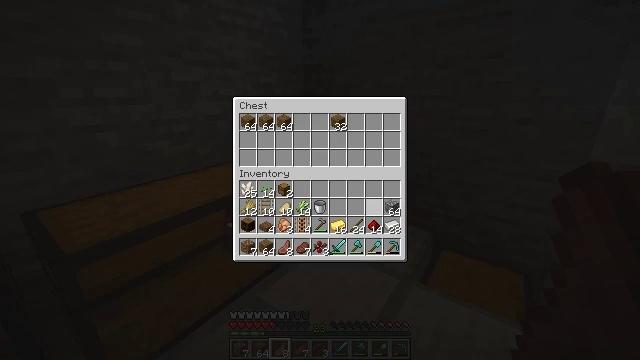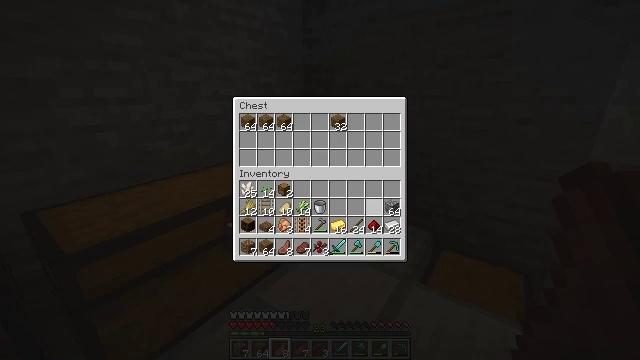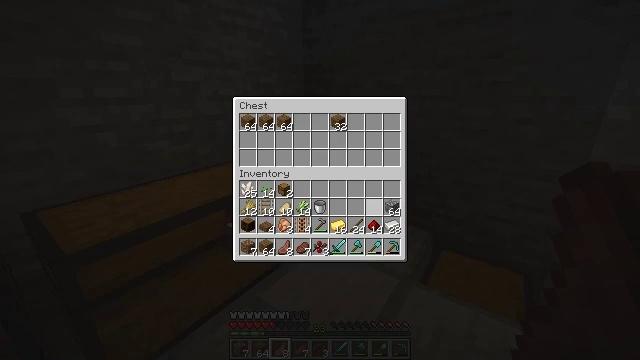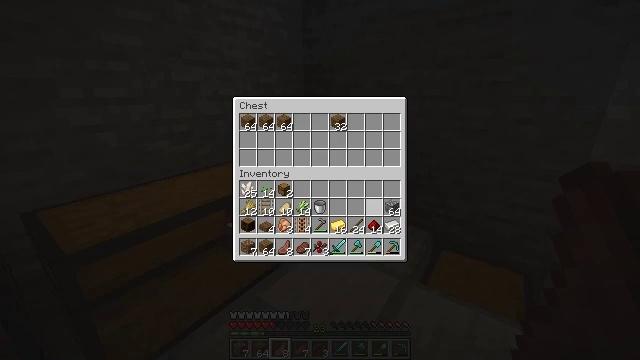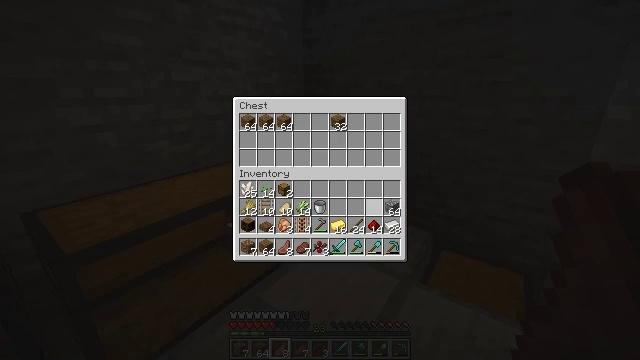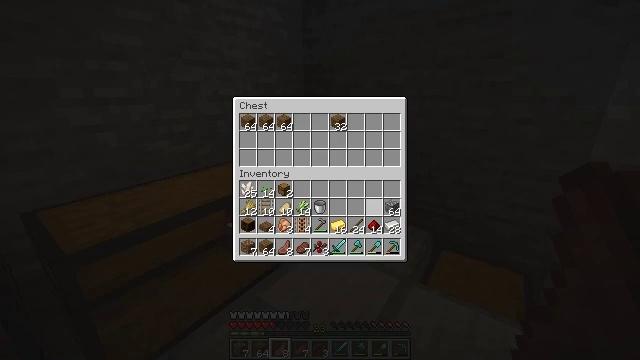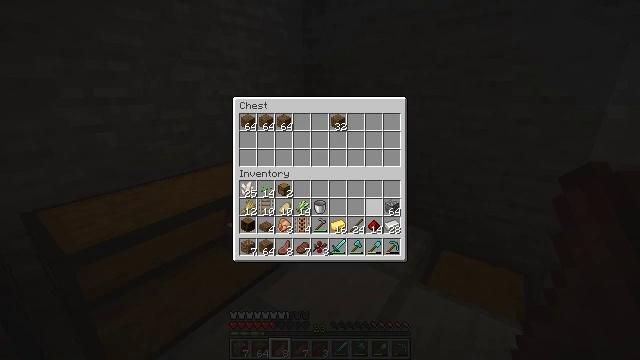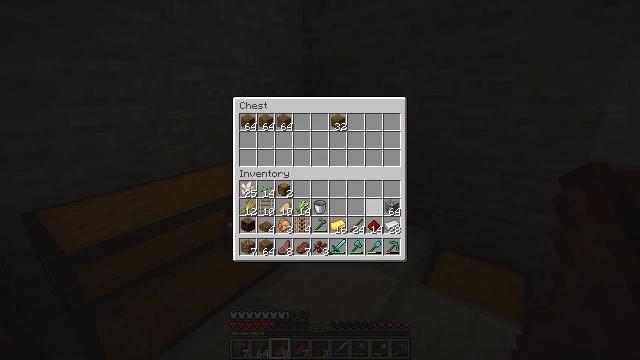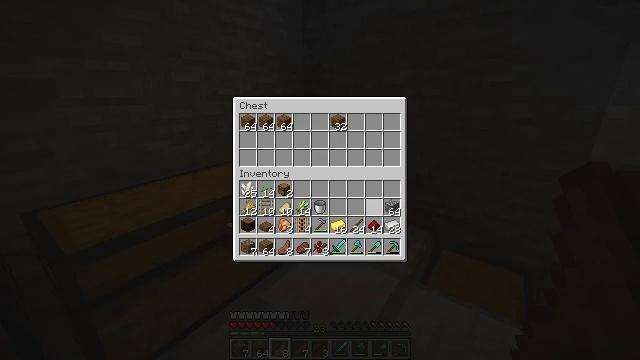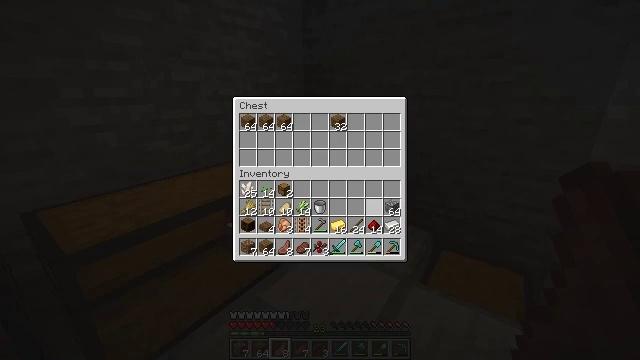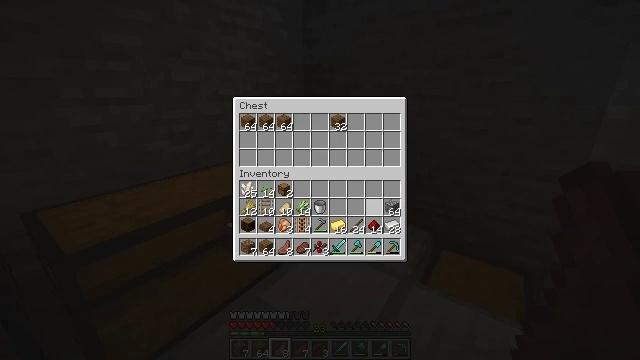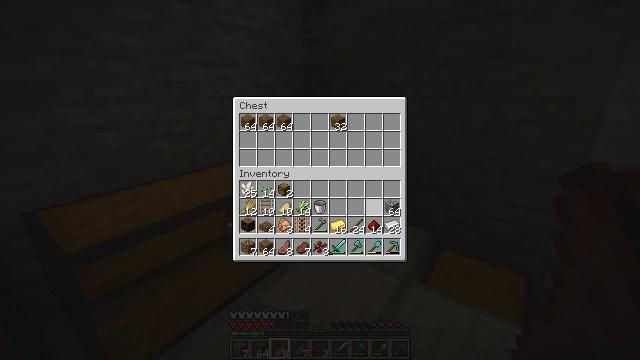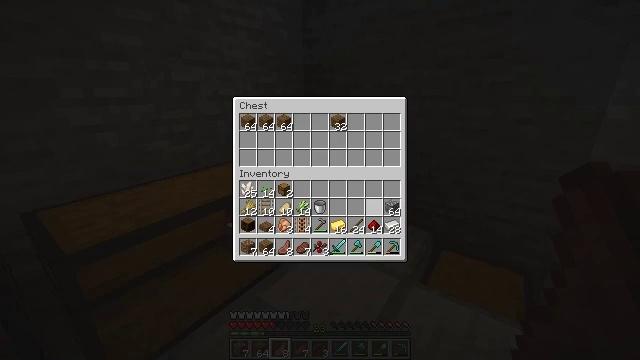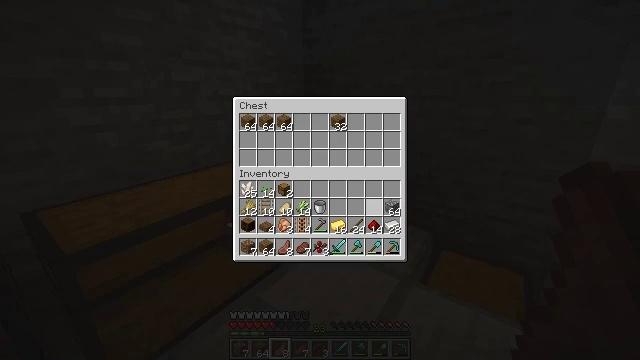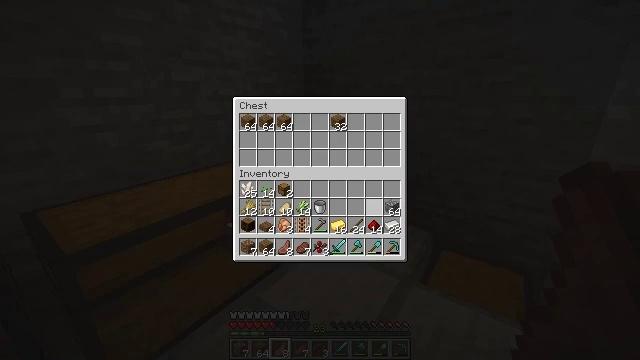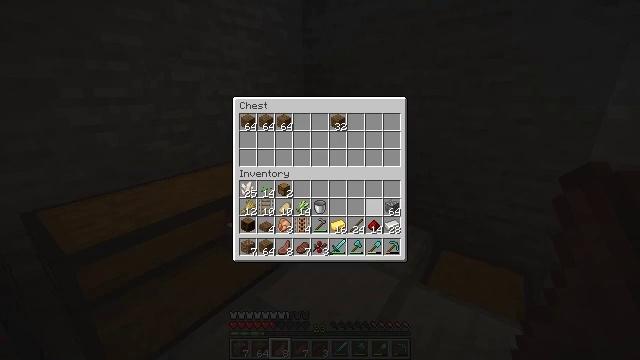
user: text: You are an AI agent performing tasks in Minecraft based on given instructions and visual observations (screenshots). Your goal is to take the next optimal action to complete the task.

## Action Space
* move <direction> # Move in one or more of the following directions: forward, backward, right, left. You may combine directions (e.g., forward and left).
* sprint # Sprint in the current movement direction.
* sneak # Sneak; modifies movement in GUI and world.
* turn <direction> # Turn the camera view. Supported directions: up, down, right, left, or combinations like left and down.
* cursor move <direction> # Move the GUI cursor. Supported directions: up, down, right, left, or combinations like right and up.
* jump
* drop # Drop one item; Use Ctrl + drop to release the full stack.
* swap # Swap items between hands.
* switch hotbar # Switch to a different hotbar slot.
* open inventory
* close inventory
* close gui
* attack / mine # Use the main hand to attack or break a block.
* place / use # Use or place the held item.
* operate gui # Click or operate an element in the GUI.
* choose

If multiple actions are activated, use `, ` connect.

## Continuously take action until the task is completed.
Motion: motion action
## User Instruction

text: Use the crafting table to craft a piston.
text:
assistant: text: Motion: sneak
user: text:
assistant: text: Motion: sneak
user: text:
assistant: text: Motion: sneak
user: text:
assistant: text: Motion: sneak
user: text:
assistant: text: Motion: sneak
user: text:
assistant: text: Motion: sneak
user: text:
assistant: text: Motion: sneak
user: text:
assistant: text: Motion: no_op
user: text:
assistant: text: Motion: no_op
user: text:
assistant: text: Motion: no_op
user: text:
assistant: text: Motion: no_op
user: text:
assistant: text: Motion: no_op
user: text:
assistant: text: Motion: no_op
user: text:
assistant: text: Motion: no_op
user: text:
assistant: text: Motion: no_op
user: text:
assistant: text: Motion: no_op
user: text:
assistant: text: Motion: no_op
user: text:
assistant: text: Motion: no_op
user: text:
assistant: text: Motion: no_op
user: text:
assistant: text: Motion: no_op
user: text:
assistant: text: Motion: no_op
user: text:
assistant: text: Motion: turn right
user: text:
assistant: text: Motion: turn right
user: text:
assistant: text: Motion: turn right
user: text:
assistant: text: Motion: turn right
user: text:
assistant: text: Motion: turn right
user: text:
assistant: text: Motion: turn right
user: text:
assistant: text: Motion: turn right
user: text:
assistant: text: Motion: turn right
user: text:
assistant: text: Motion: turn right